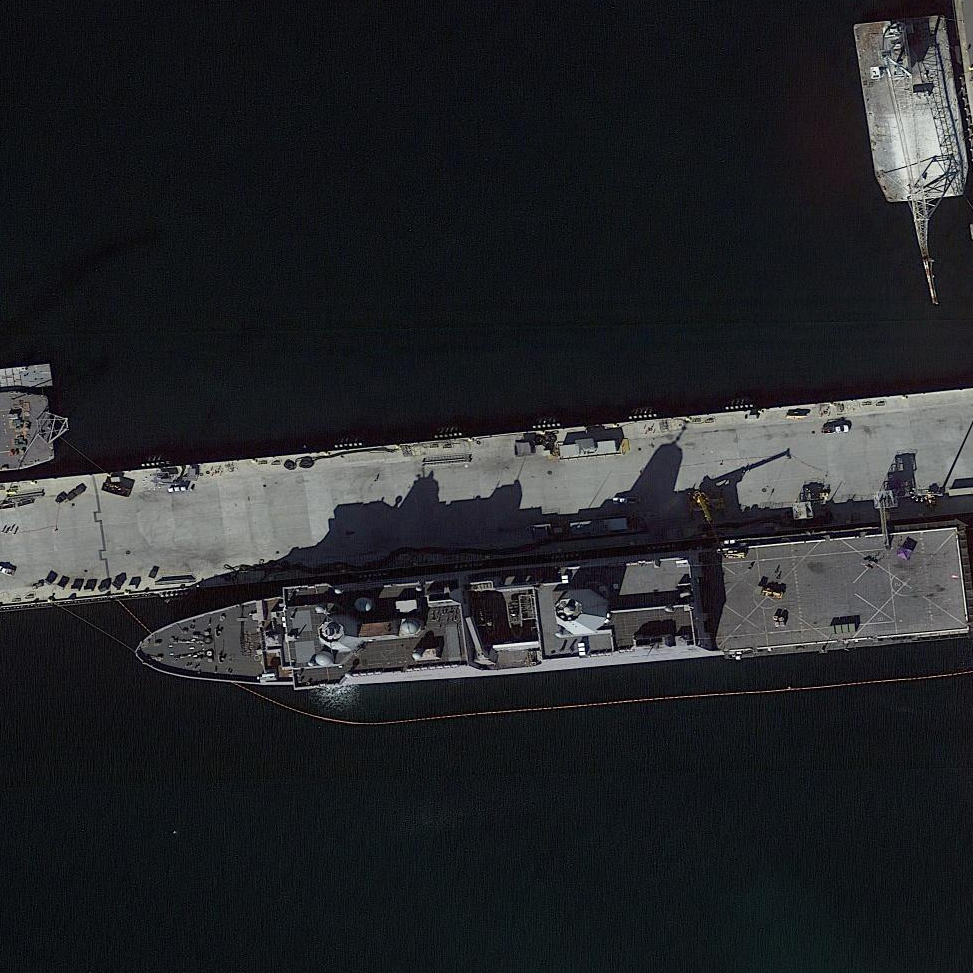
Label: combat